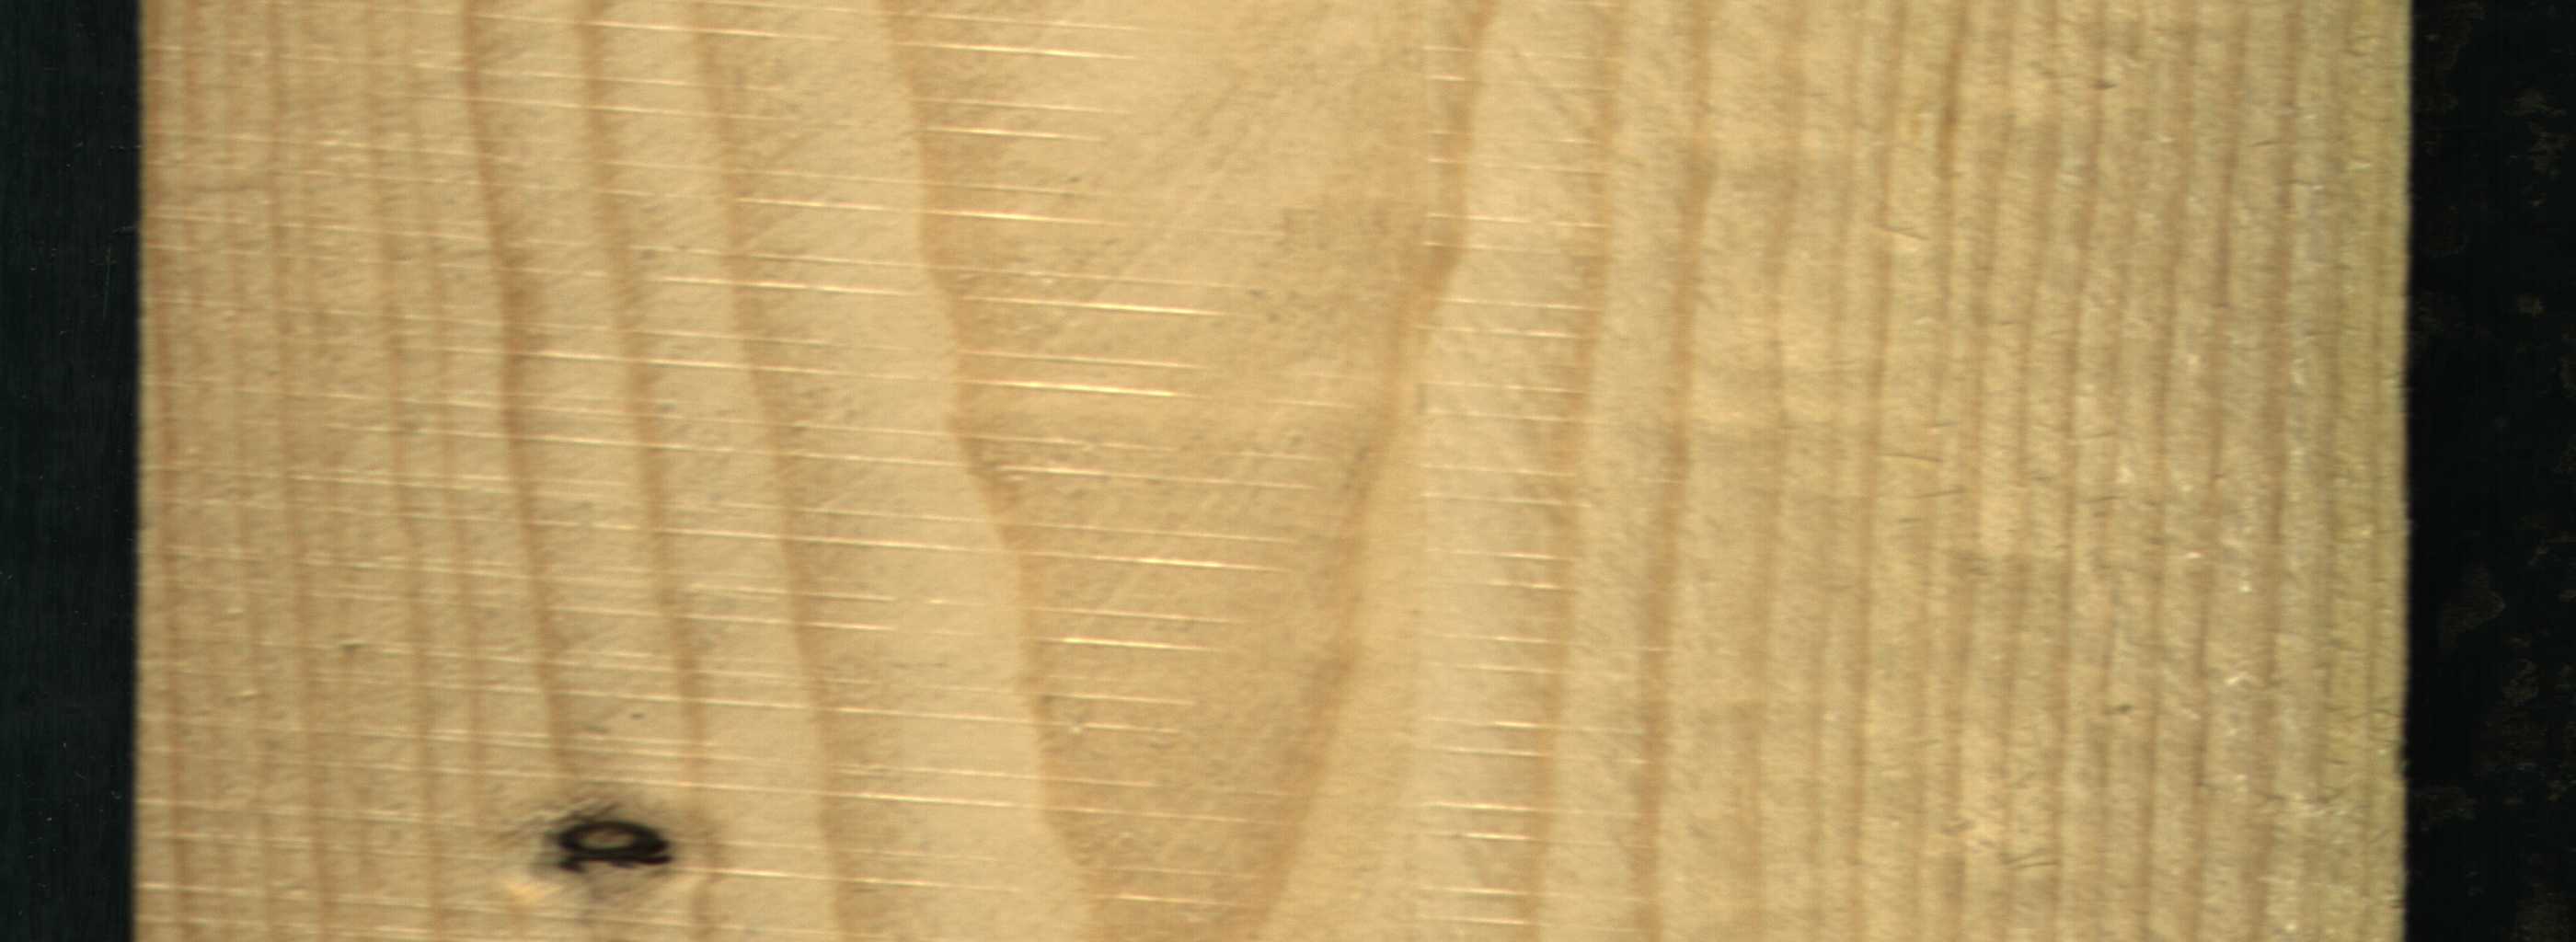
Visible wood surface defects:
Dead_Knot